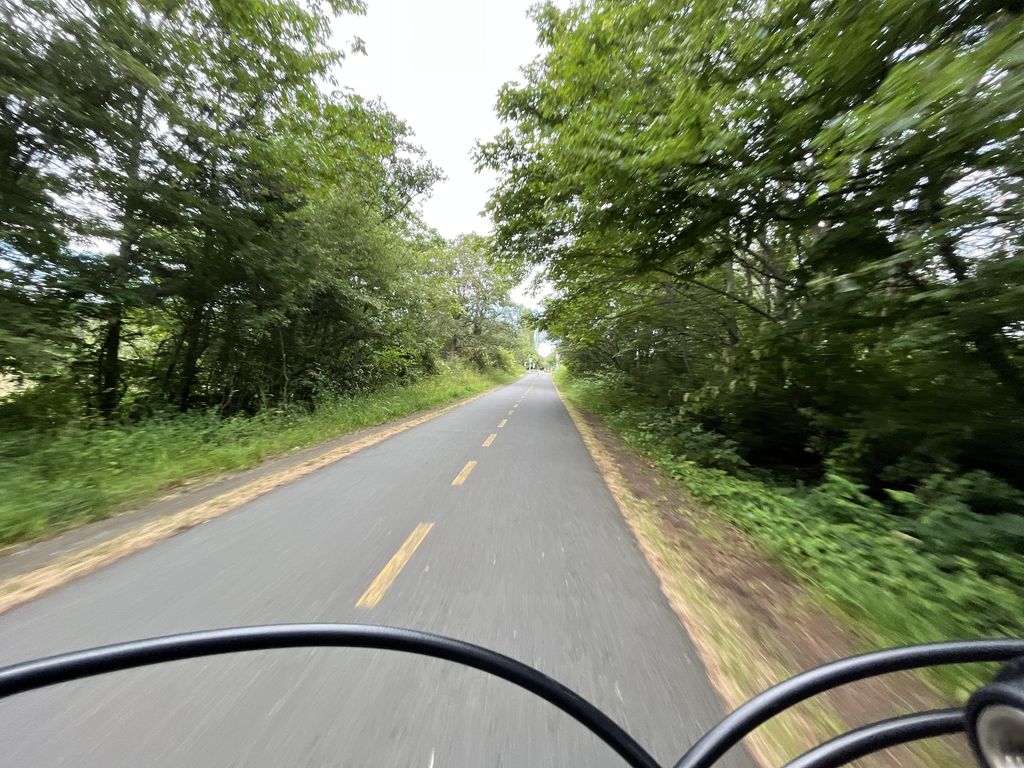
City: victoria